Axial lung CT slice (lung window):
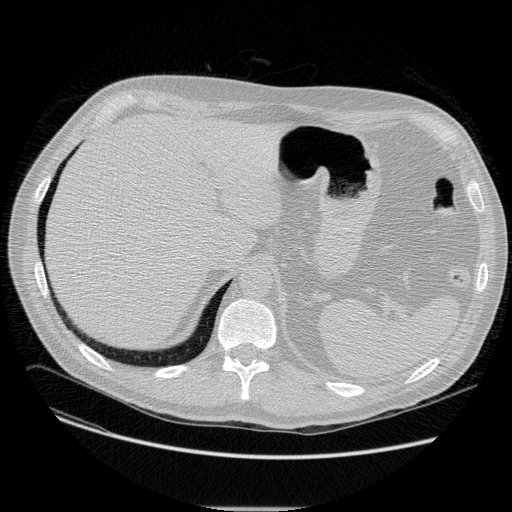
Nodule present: no